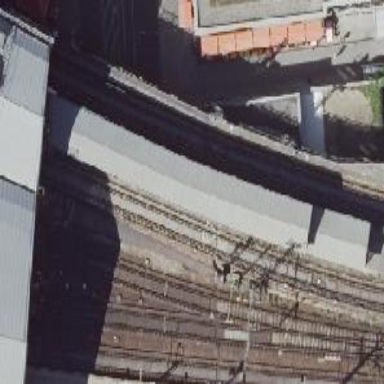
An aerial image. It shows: Bridge for electrified light rail. It has ballastless railway track.